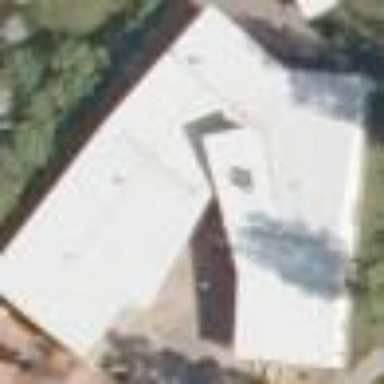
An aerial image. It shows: School building.